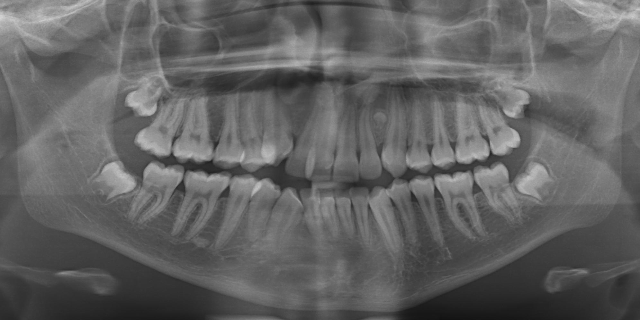
adult